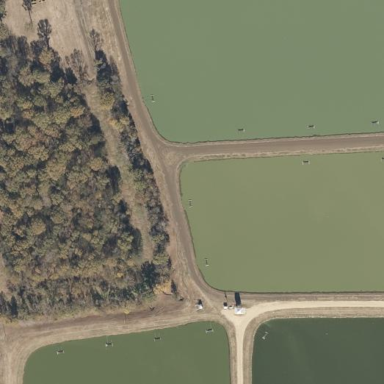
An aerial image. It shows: Aquaculture pond surrounded by natural water.